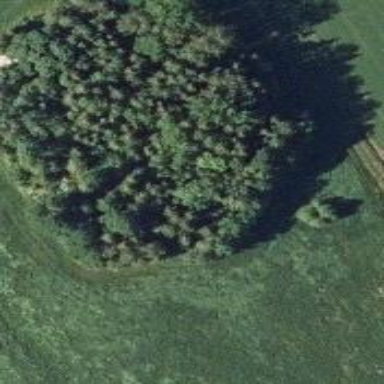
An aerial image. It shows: Forest area.